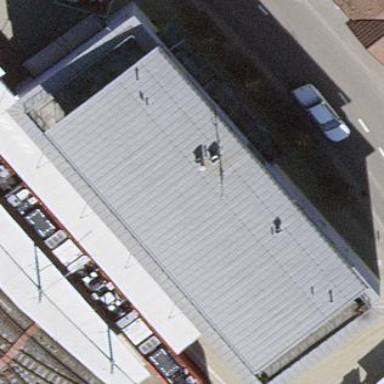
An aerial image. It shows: Train station building.